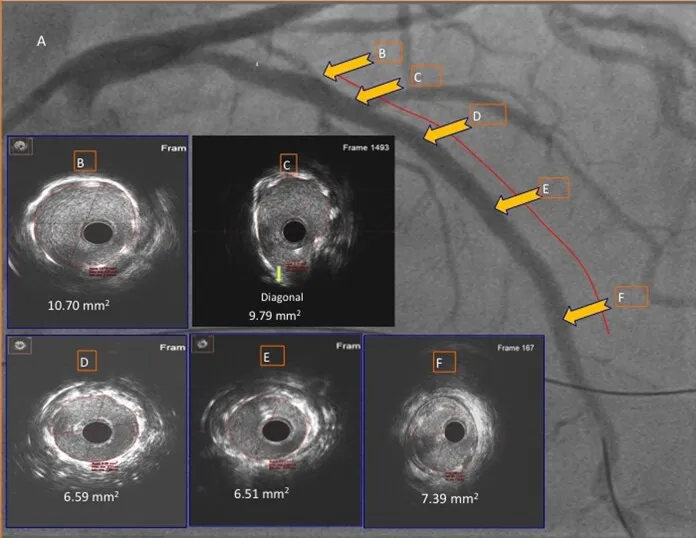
Final results: IVUS showing stents are optimally expanded (minimum stent area at the lesion site (Frame E = 6.51 mm2) with complete lesion coverage (Frames B to F with corresponding final angiogram).
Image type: radiology (ultrasound)